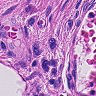
Metastatic tissue present: no